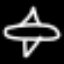
Label: airplane